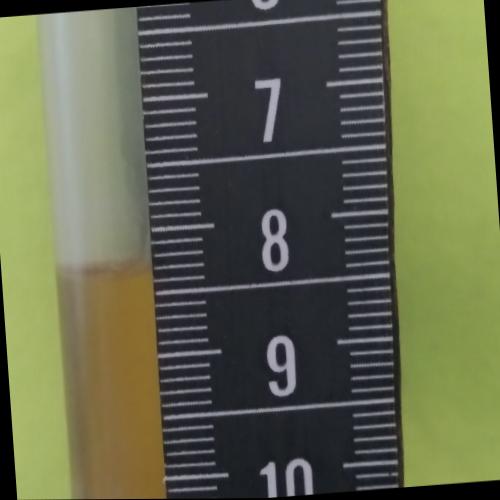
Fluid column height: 8.3 cm